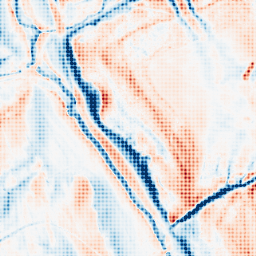
Category: classical
Decomposition family: gaussian_anisotropic
Decomposition parameters: sigma_x: 10
sigma_y: 2
Upsampling method: sinc_blackman
Upsampling parameters: scale: 4
kernel_size: 4
Upsampling scale: 4